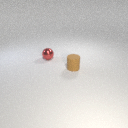
small red metal sphere behind small brown rubber cylinder